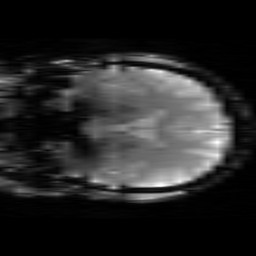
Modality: T2starw
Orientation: coronal
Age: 22
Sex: female
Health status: healthy
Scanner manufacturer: siemens
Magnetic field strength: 3 T
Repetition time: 0.7 s
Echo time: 0.02 s